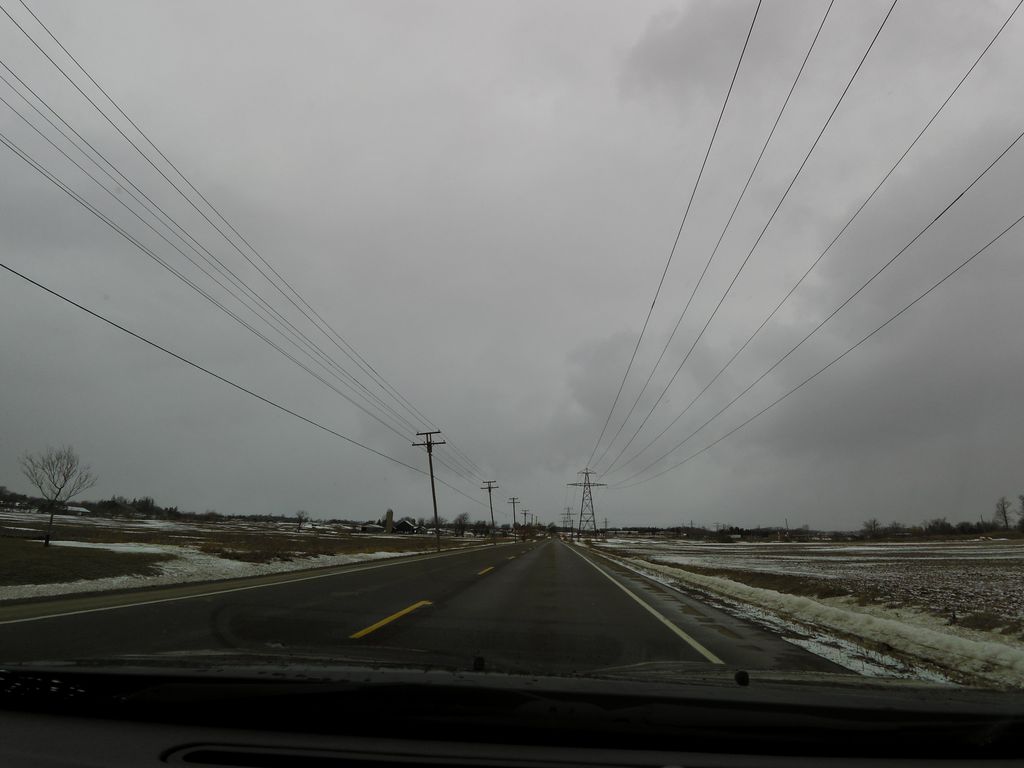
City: hamilton